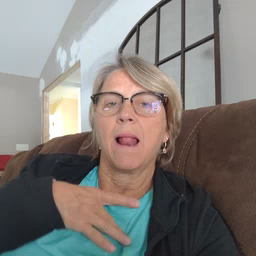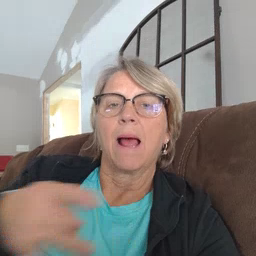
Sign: like